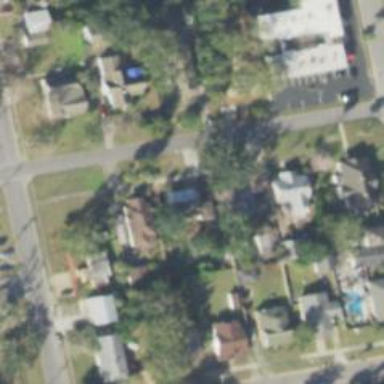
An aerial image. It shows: Residential area composed of single-family homes.